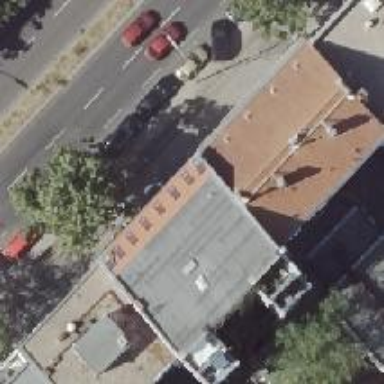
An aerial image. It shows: Restaurant.